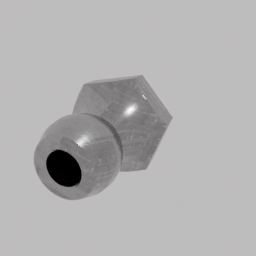
Label: tools